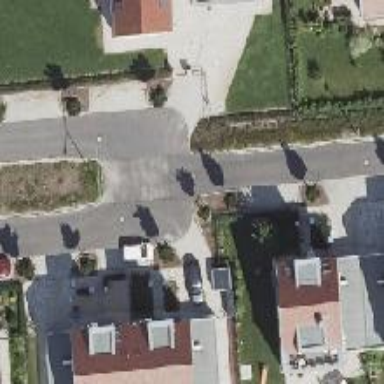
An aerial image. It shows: Living street with asphalt surface. There is parallel parking on the left side of the street_next to the street side.